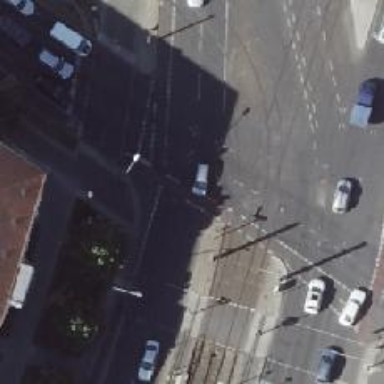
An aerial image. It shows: Crossing with traffic signals.